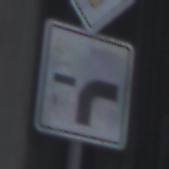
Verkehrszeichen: VerlaufVorfahrtsstrasse9
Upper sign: Vorfahrtsstrasse
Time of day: MorningAfternoon
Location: Outdoor (Suburban)
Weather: Overcast
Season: NotSpecified
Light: Natural